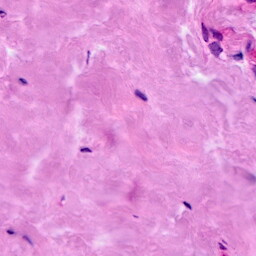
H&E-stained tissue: Breast